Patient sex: M
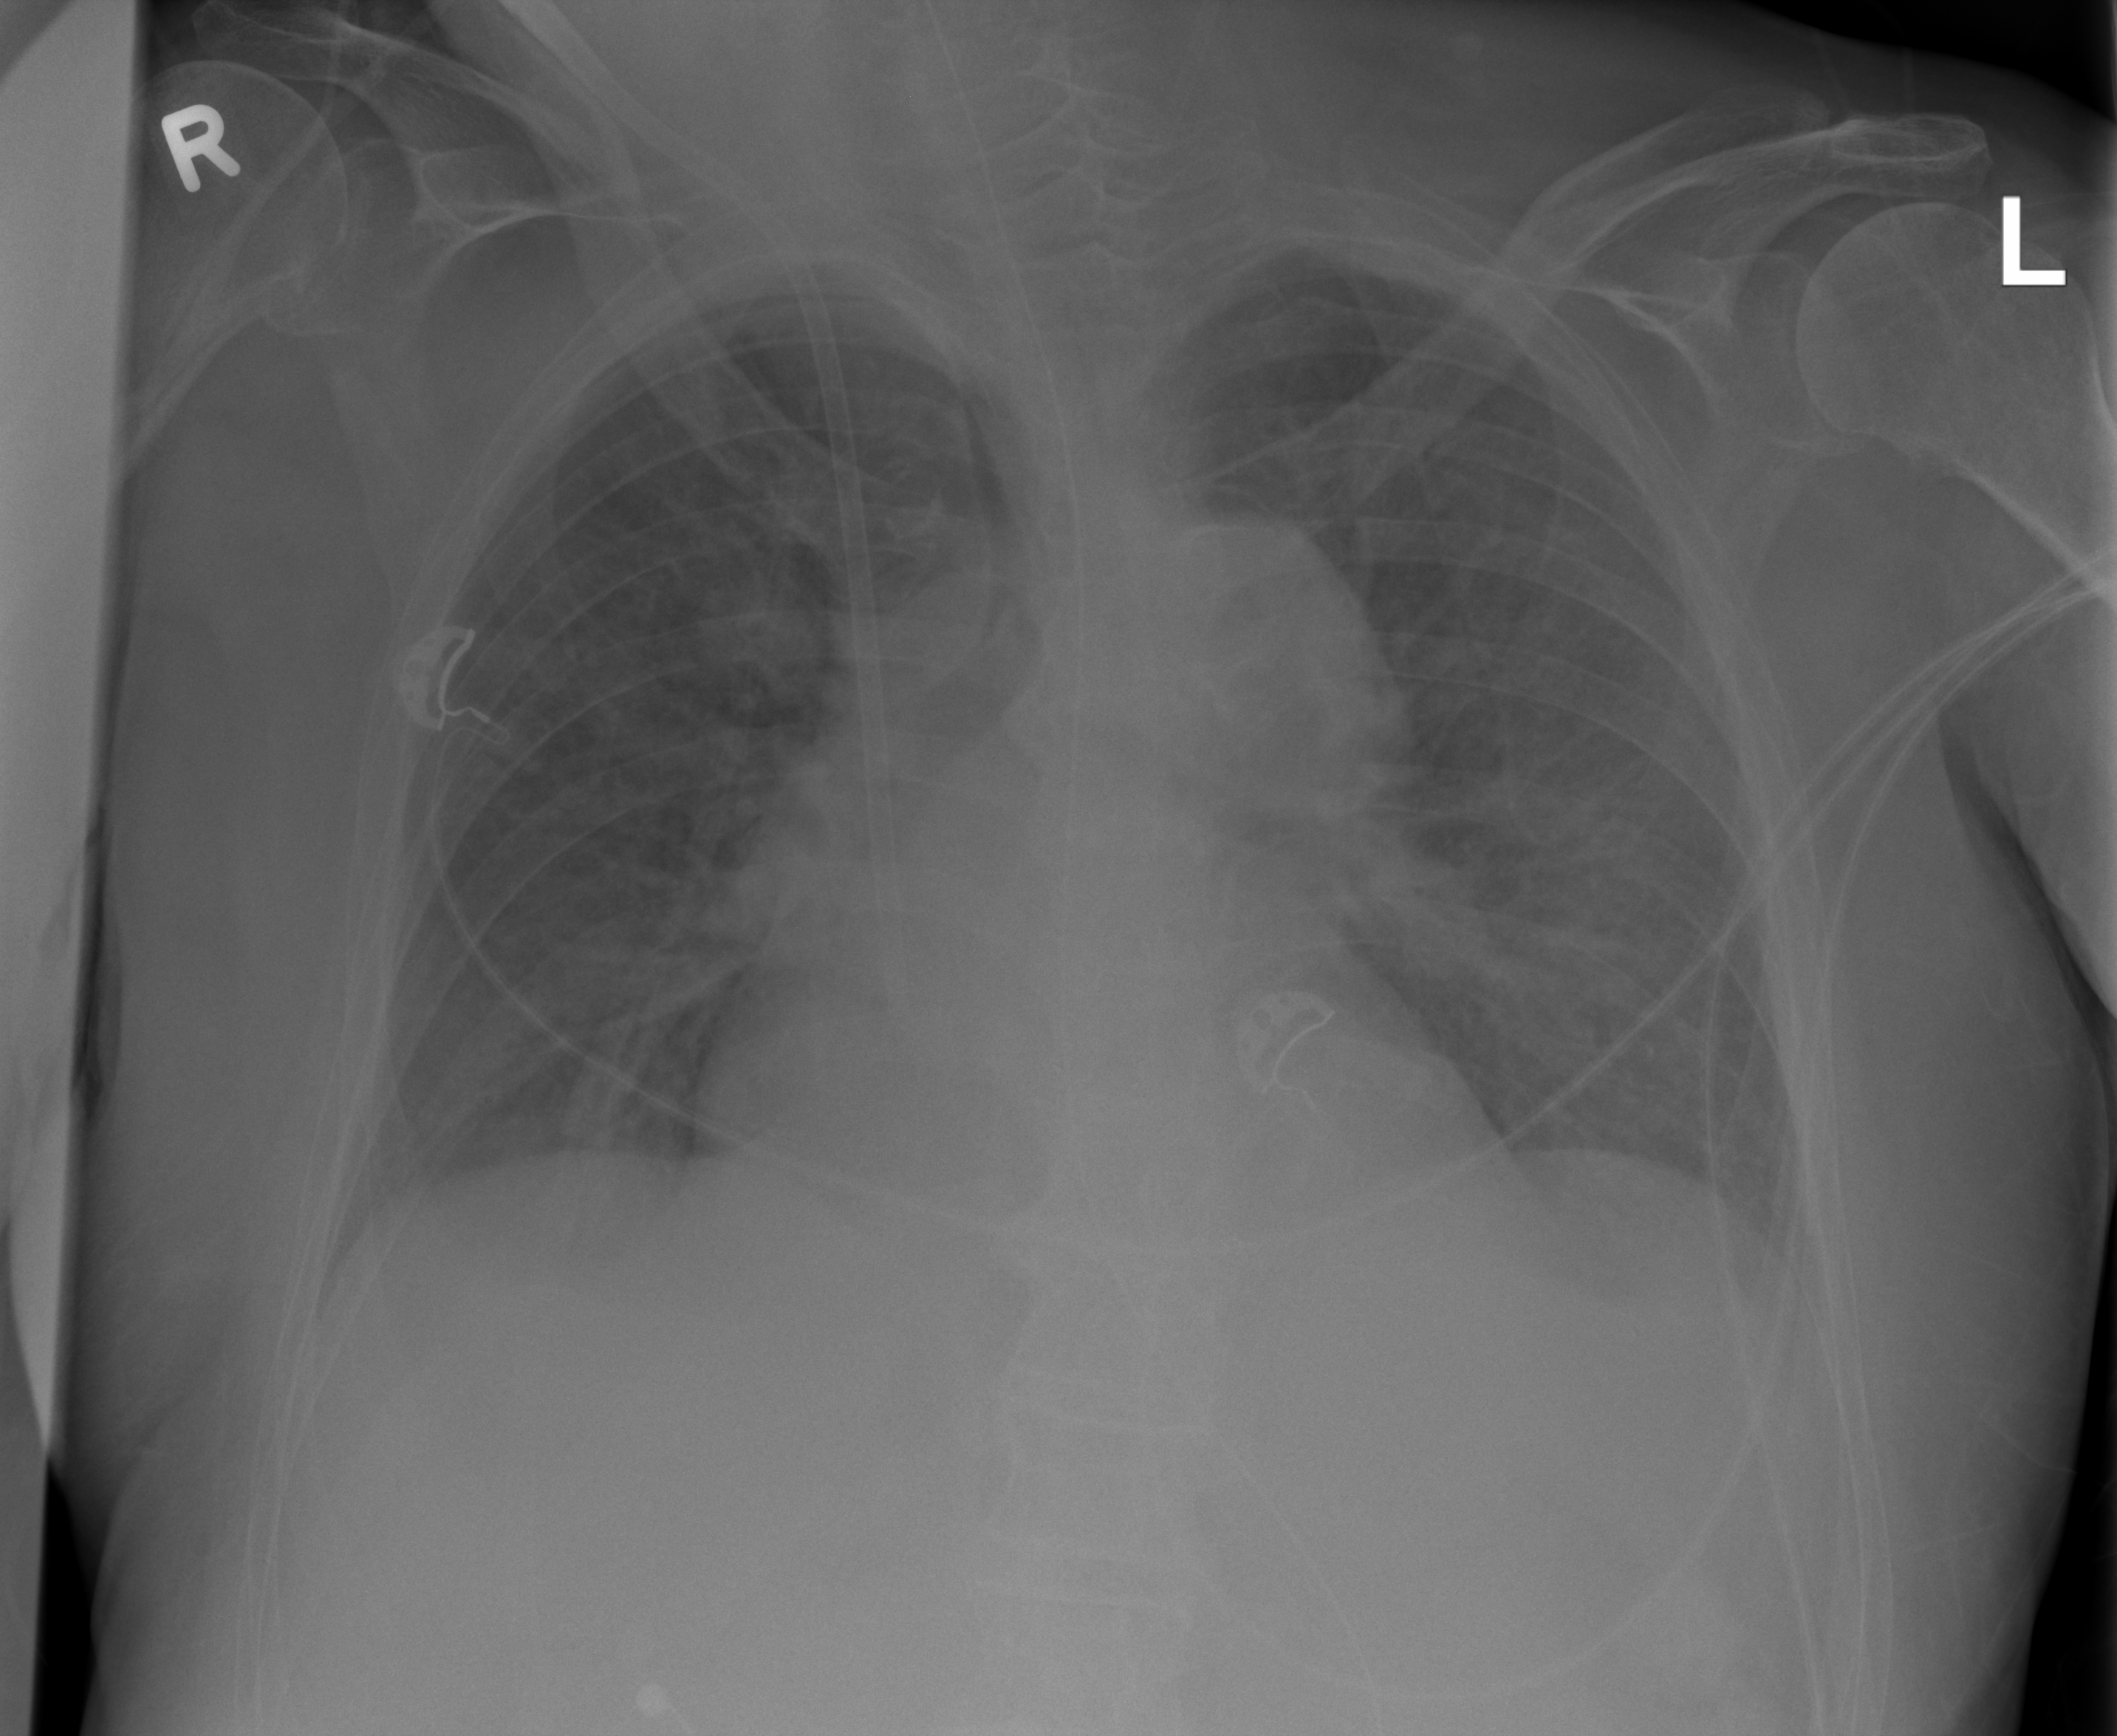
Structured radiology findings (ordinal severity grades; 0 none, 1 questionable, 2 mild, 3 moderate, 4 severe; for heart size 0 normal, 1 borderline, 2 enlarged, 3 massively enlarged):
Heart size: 2
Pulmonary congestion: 2
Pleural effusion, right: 0
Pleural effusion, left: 0
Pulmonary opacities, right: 2
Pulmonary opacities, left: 2
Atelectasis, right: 0
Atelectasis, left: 0